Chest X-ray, AP view. Patient: 44 years old, sex F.
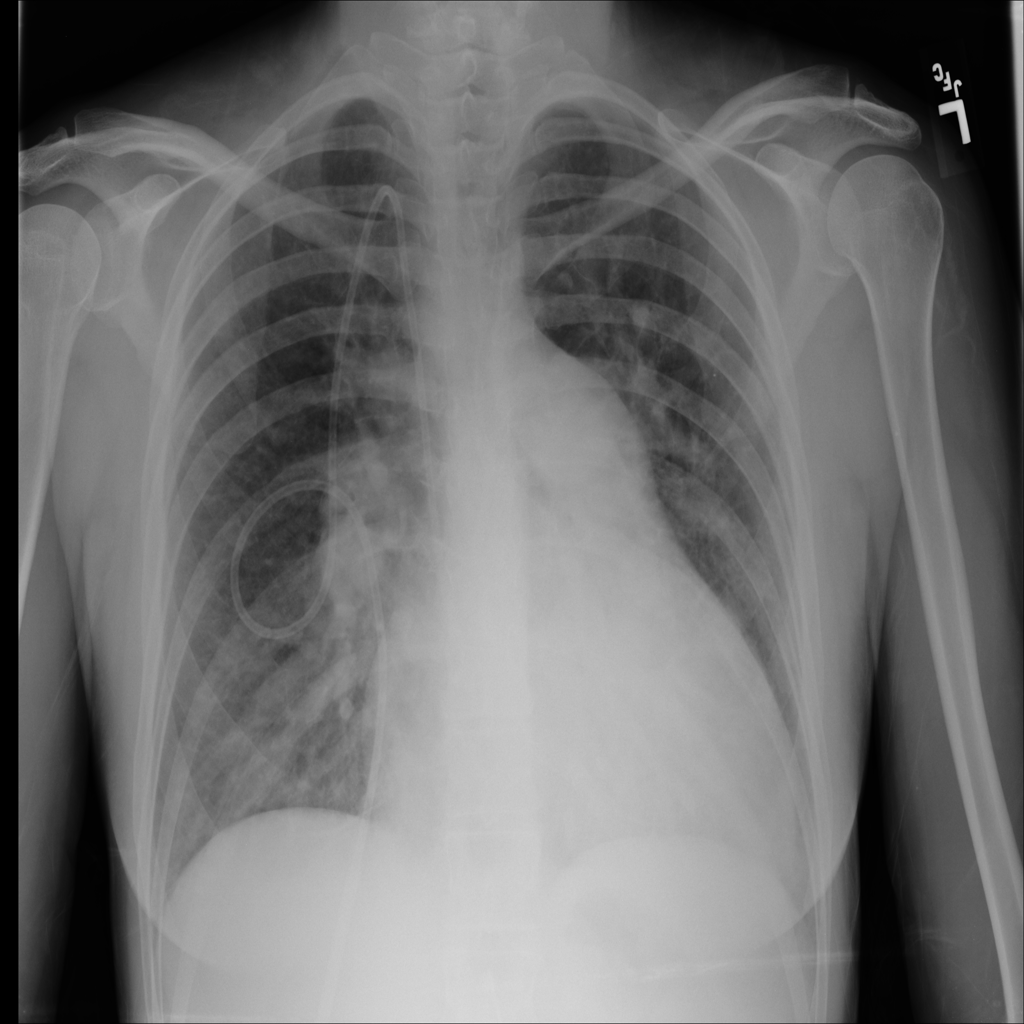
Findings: No Finding